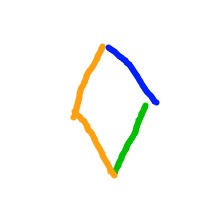
Shape: rhombus